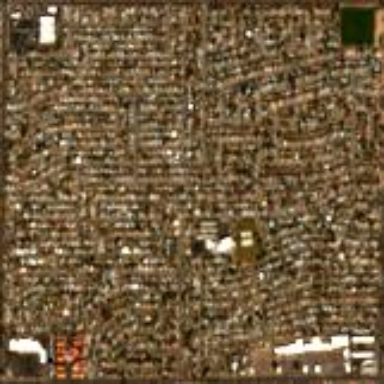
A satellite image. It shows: Residential area consisting of single-family homes.